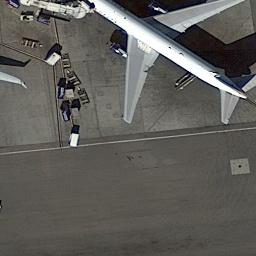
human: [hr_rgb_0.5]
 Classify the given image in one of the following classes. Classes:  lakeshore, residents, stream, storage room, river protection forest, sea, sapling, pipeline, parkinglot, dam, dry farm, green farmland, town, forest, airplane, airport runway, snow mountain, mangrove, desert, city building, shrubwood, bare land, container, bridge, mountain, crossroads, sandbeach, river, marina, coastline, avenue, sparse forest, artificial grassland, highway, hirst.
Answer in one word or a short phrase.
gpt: airplane